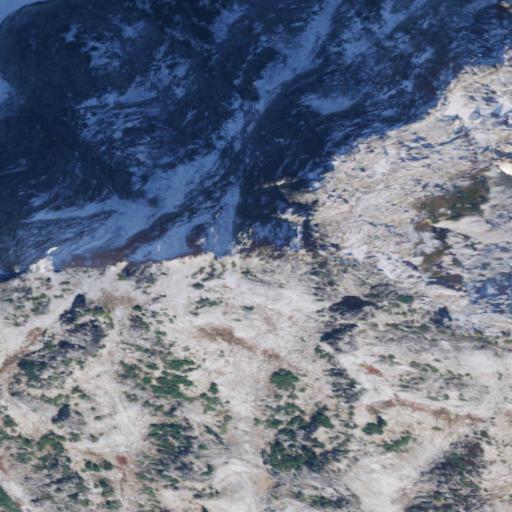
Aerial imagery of mountain in Washington named Mount Saul containing barren land, grassland, shrub, snow, and evergreen forest